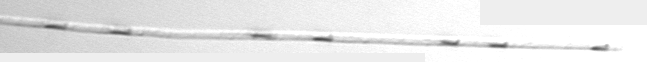
Label: Leptocylindrus